This continuous-wavelet-transform scalogram was computed from a bearing vibration snapshot. Determine the bearing's health state. Answer with exactly one of: normal, inner_race, outer_race, ball.
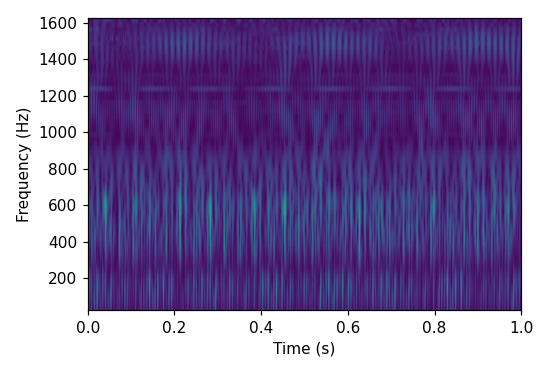
Answer: inner_race